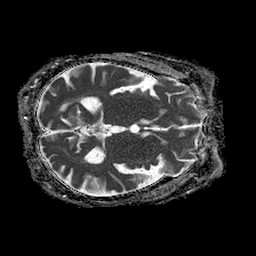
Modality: ADC
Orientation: axial
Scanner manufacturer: philips
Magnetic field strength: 1.5 T
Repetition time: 4.6 s
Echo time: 0.08517 s